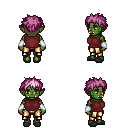
a pixel art fantasy rpg character, female body template, orc, green skin, maroon sleeveless shirt, gold greaves, pink bedhead hairstyle, white cloth bracers, gray slippers, four views (front, back, left, right), 2x2 character sprite sheet, small pixel art, hard edges, no anti-aliasing